Question: can we create 2 content panels in north widget.
'''
BorderLayoutContainer con = new BorderLayoutContainer();
ContentPanel cp = new ContentPanel();
VerticalLayoutContainer logoLayout = new VerticalLayoutContainer();
BorderLayoutData d = new BorderLayoutData(.20);
d.setMargins(new Margins());
Image logo = new Image("/IMAGES/Logo.png");
logoLayout.add(logo);
cp.add(logoLayout);
cp.setHeaderVisible(false);
con.setNorthWidget(cp, d);
'''
please suggest me how to create two content panels.
Basically what I need to do is - please look into the image and let me know what I can do for that

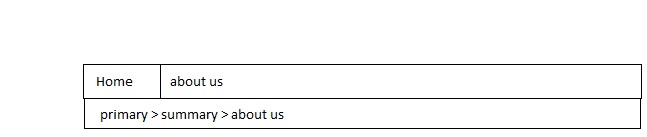
Answer: You create your two panels within a single panel, and then assign that single panel to NORTH. Remember that your overall layout can be created from nested layouts.
'''
ContentPanel cp = new ContentPanel();
JPanel panelA = new JPanel();
JPanel panelB = new JPanel();
JPanel panelBig = new JPanel();
panelBig.add(panelA);
panelBig.add(panelB);
cp.add(panelBig, BorderLayout.NORTH);
'''
I think you can probably work out the rest of the details on your own.